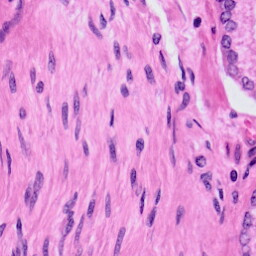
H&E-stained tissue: Prostate